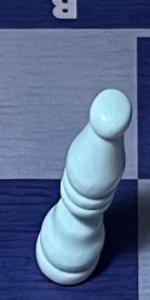
Label: Bishop_White